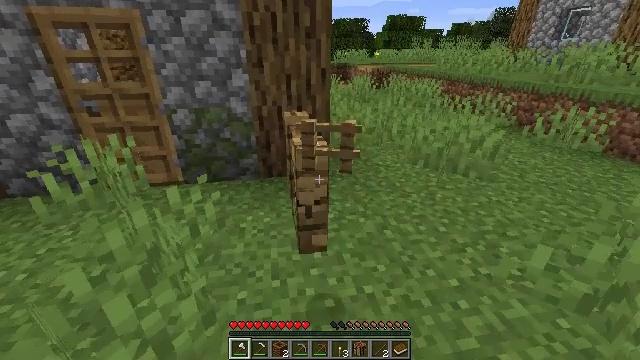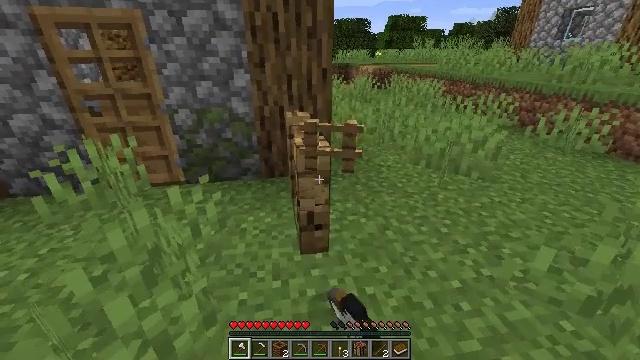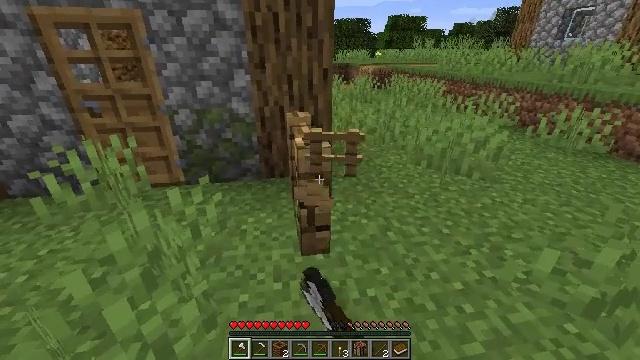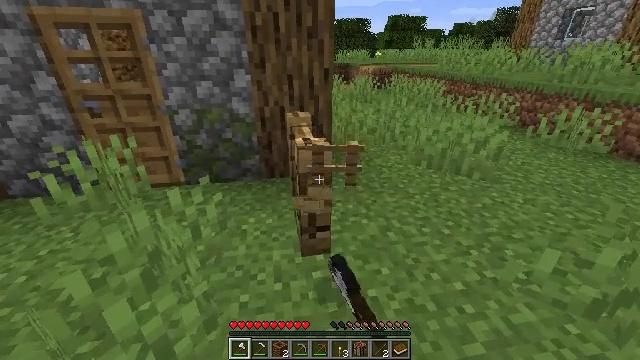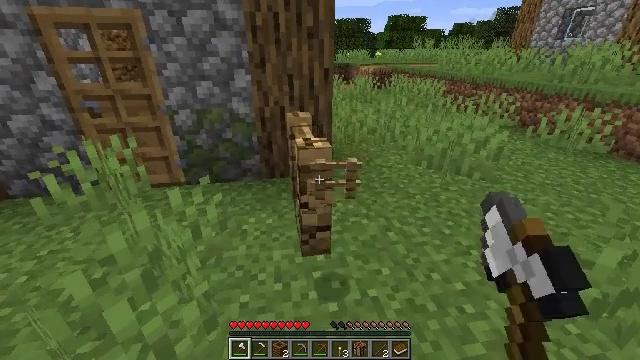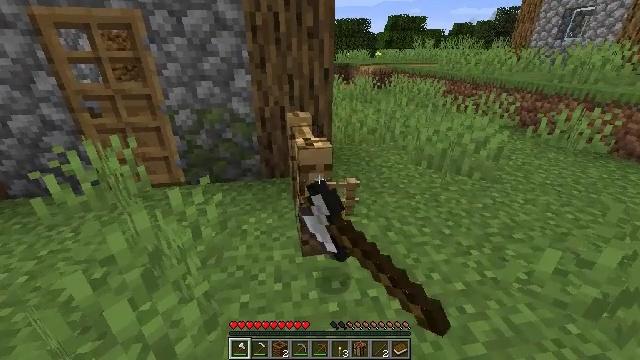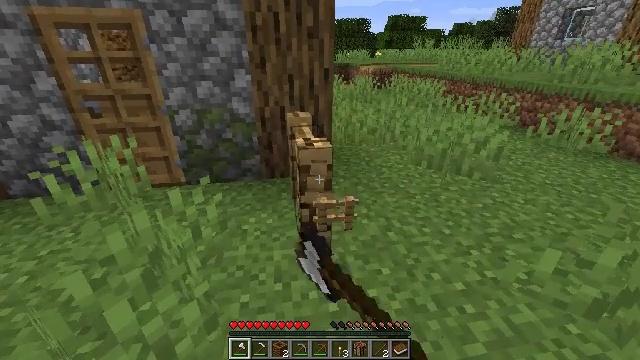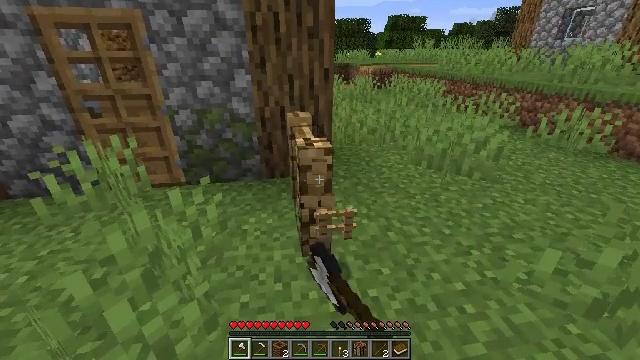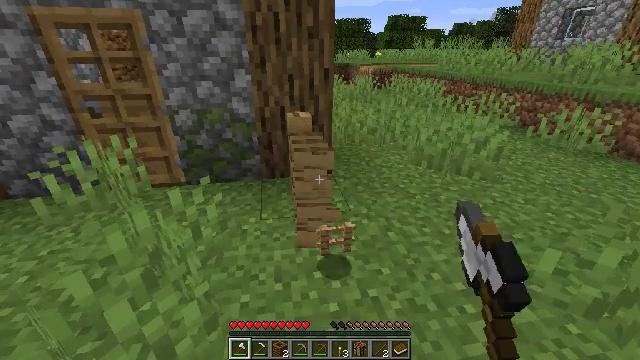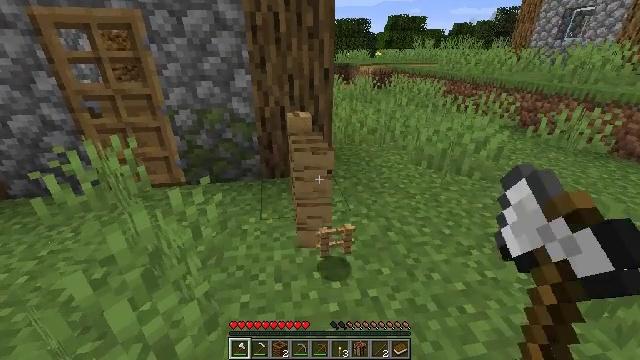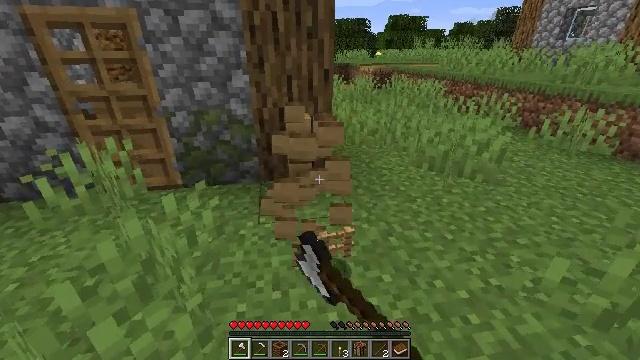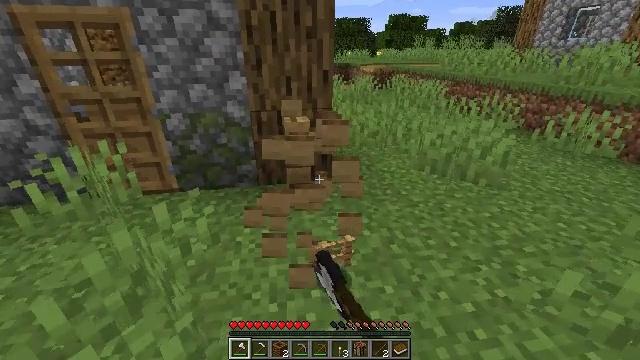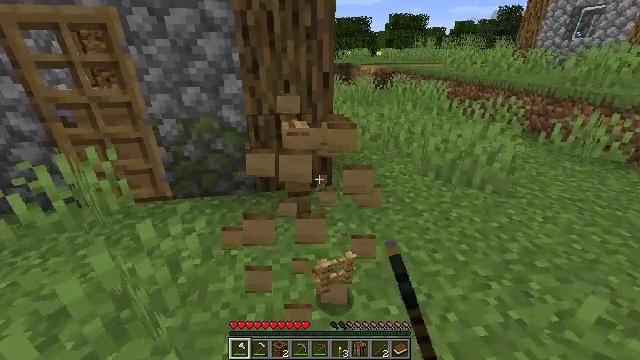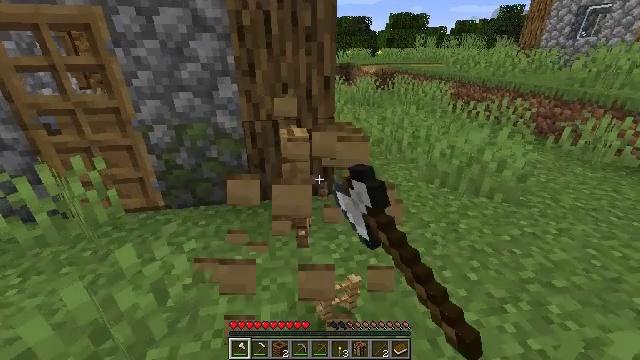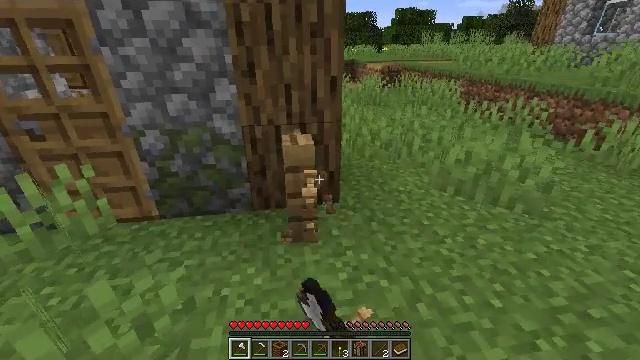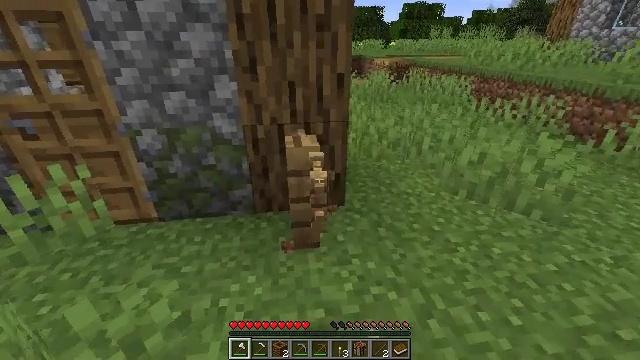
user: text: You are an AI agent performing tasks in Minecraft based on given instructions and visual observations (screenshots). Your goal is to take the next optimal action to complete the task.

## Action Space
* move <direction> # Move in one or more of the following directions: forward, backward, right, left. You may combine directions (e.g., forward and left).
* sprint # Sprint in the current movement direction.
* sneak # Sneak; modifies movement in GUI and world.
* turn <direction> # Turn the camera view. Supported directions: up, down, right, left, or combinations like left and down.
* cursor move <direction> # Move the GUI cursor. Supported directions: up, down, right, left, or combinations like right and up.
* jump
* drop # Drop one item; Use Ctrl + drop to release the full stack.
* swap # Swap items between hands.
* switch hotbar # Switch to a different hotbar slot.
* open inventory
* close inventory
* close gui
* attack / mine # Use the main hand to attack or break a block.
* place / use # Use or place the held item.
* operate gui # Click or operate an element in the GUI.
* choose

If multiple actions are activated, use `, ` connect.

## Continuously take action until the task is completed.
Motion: motion action
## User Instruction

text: Left-click to destroy the oak fence.
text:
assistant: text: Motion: attack / mine
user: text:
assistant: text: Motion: attack / mine
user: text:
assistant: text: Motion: attack / mine
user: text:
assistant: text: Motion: attack / mine
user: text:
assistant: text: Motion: attack / mine
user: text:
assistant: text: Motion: attack / mine
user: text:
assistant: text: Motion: attack / mine
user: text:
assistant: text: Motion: attack / mine
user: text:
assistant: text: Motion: attack / mine
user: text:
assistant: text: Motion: move forward, attack / mine
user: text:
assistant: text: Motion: move forward, attack / mine
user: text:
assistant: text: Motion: move forward, attack / mine
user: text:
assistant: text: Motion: move forward, attack / mine
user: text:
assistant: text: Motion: move forward, attack / mine
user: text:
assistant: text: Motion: turn left, attack / mine
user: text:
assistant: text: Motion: turn left, attack / mine
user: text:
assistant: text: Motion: attack / mine
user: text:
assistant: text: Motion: attack / mine
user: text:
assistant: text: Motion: attack / mine
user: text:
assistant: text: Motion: attack / mine
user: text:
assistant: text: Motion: attack / mine
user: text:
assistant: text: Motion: attack / mine
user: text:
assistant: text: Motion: attack / mine
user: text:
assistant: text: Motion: attack / mine
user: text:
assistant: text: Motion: attack / mine
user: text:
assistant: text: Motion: attack / mine
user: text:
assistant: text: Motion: move forward, attack / mine
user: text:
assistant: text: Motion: move forward, attack / mine
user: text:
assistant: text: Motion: move forward, attack / mine
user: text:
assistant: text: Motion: move forward, attack / mine